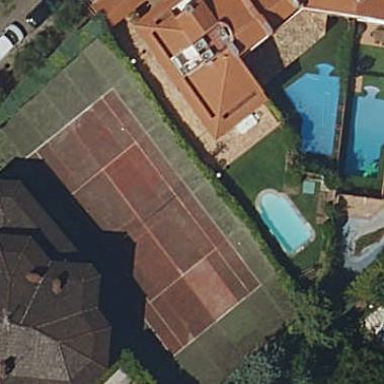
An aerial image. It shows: Tennis court on pitch designated for leisure land.